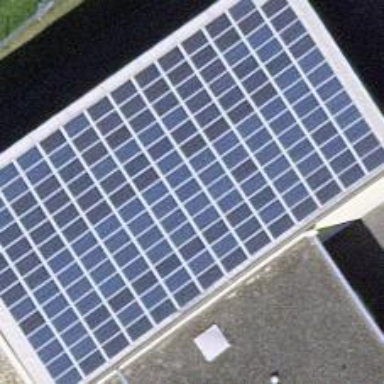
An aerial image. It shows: Solar power generator using photovoltaic method with solar photovoltaic panel types.